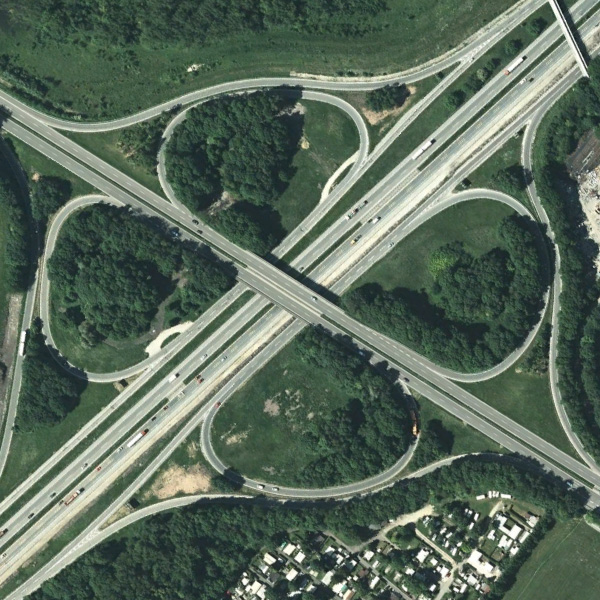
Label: Viaduct